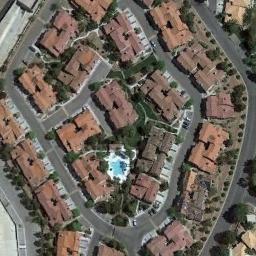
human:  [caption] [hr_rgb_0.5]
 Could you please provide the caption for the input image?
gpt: The dense residential is next to the road and some trees .

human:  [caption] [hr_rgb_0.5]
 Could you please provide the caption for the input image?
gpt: A dense residential area has lots of houses of the same style and a pool is also in the residential area .

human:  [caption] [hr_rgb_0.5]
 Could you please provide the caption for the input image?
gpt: There are many roads and neatly arranged houses and trees in densely populated areas .

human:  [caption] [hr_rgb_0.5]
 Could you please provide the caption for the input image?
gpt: The roofs of the houses are all red .

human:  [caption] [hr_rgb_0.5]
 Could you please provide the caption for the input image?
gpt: There are many brown buildings arranged neatly on dense residential area .